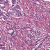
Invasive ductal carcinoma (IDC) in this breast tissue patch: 1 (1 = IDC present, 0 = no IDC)